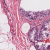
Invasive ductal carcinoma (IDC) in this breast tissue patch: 0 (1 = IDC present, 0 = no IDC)